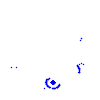
Particle: electron